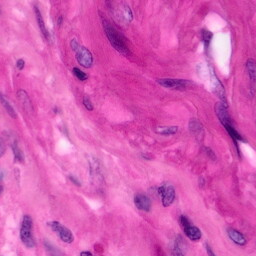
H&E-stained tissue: Pancreatic